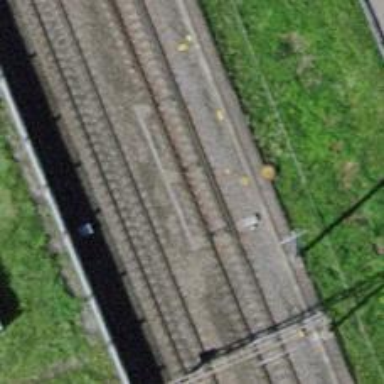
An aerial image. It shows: Railway switch.